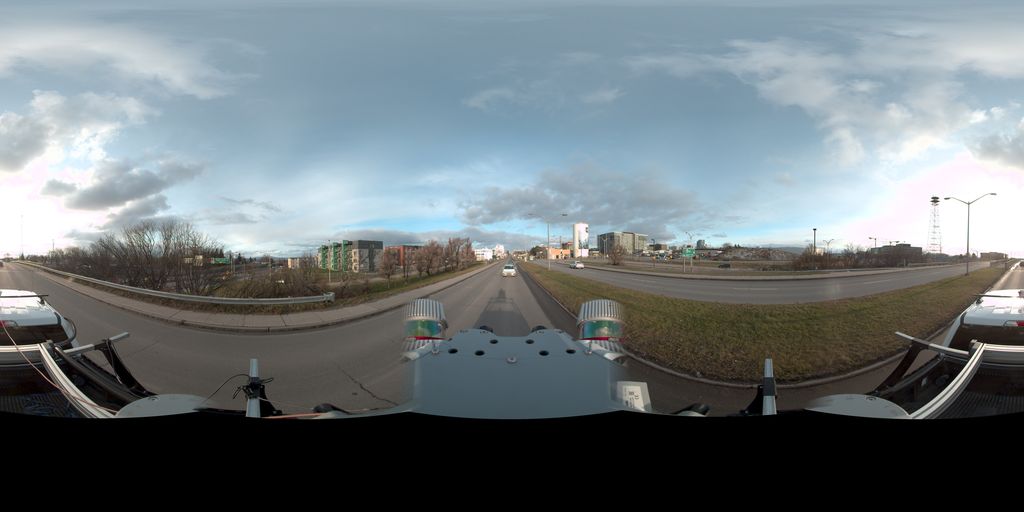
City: quebec_city